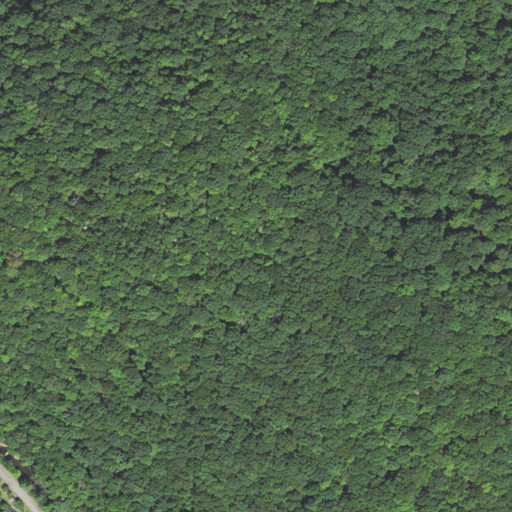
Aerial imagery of mountain in North Carolina named Crisawn Knob containing mixed forest, deciduous forest, and open development